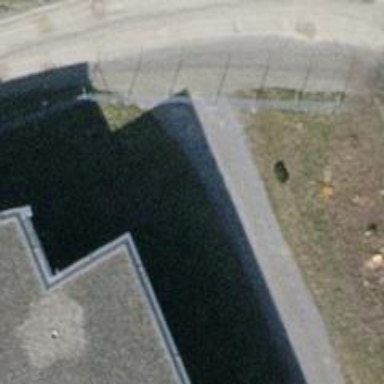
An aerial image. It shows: Gate.